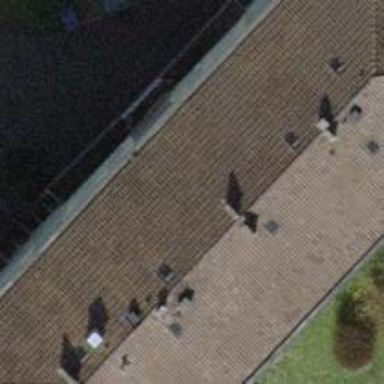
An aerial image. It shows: Hipped roof apartment building.